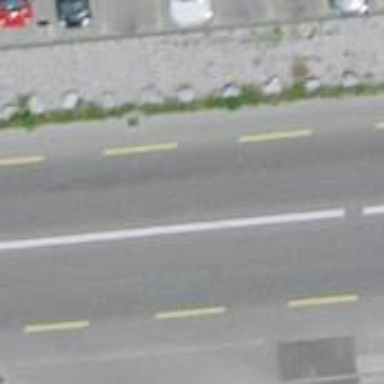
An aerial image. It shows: Primary highway with asphalt surface. It also has lane for cyclists on both sides.